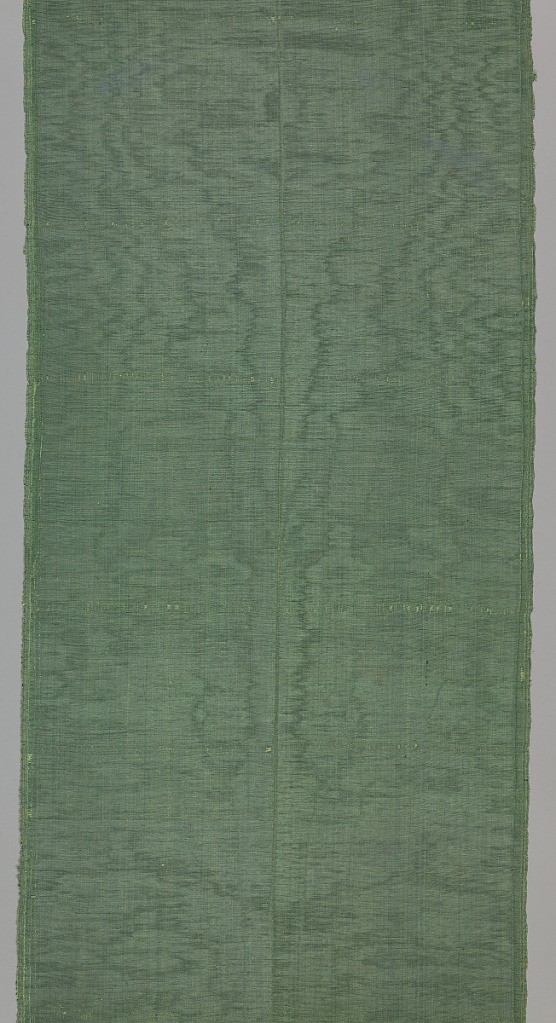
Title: Textile
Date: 18th century
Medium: silk Technique: woven plain weave moiré
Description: Solid green fabric. Faded so that one side is bluer than the other.